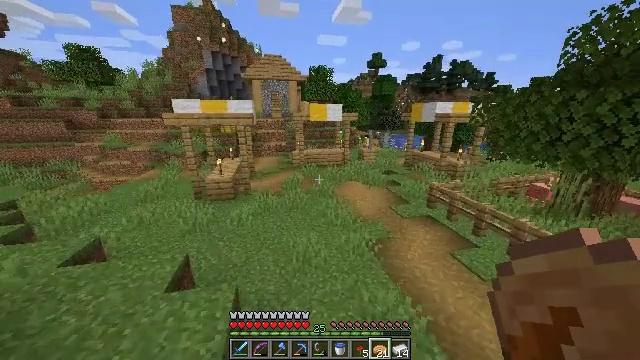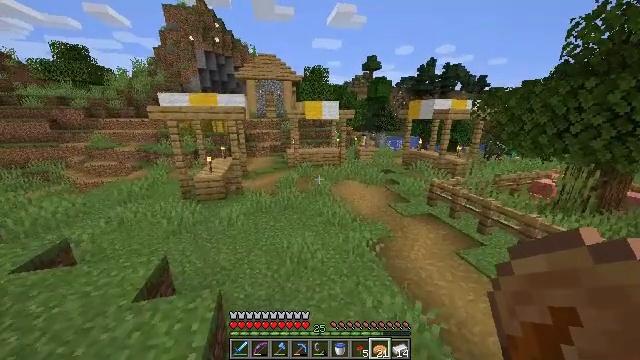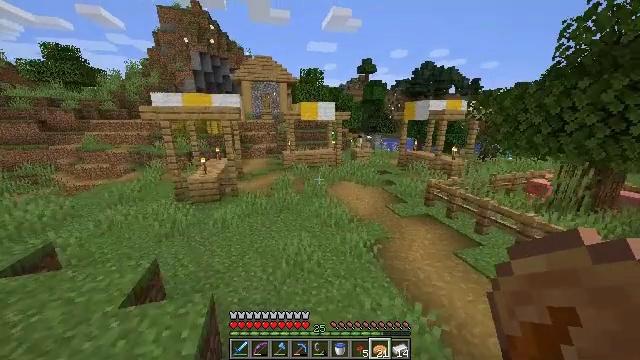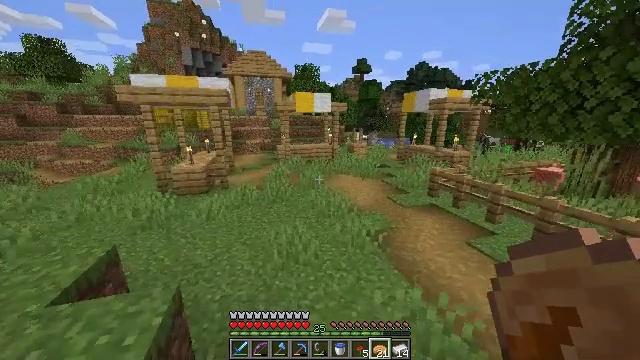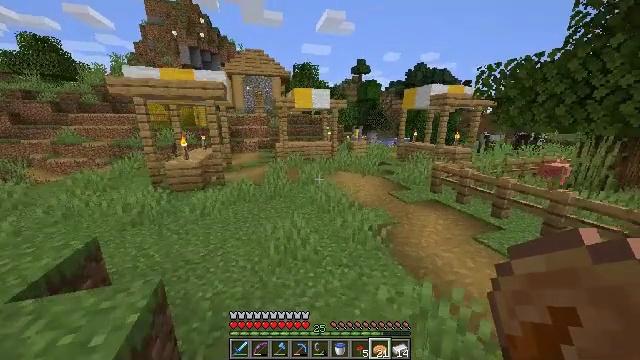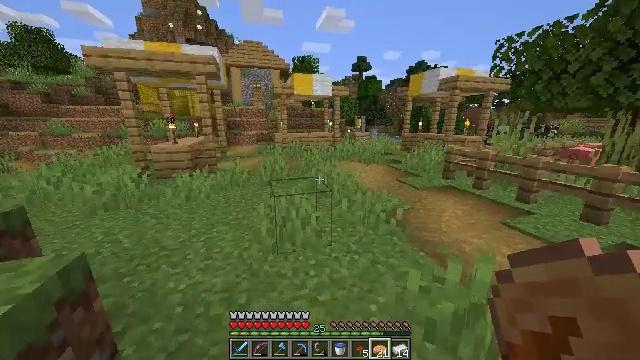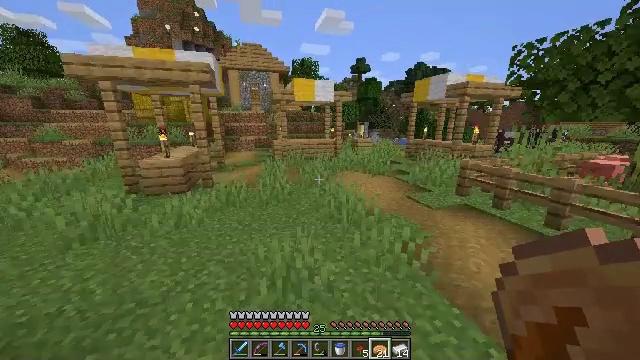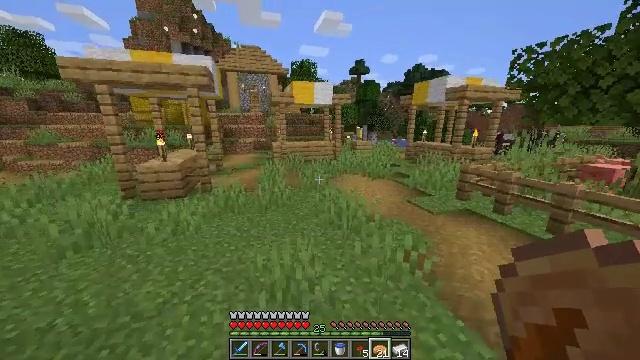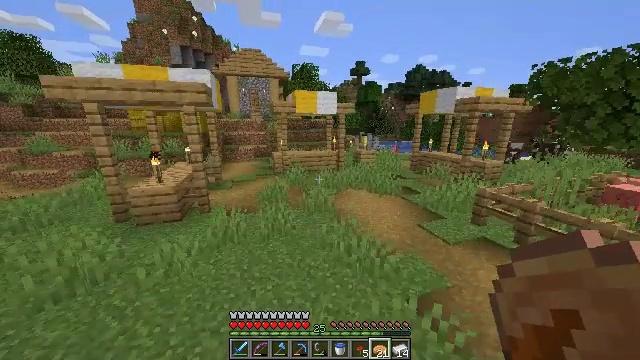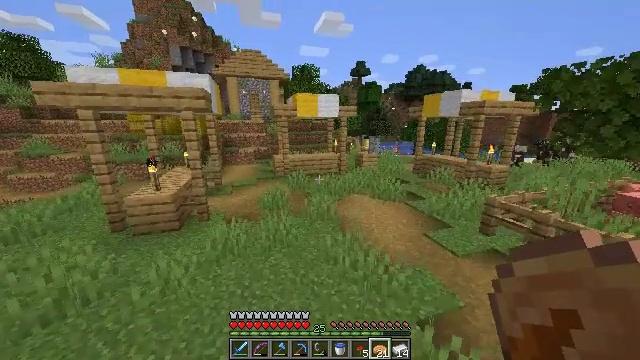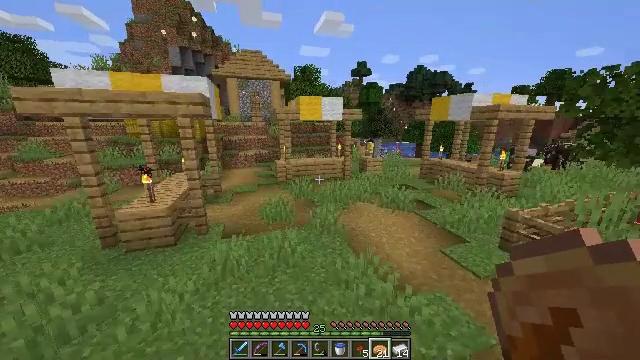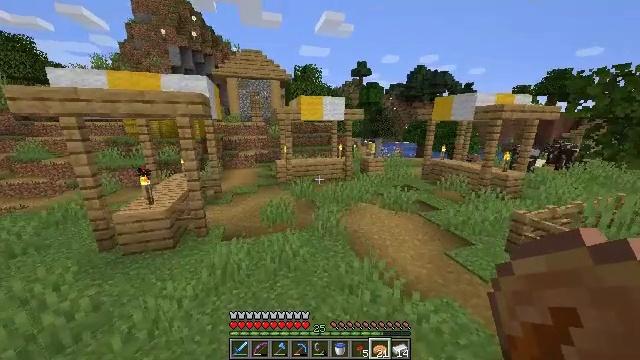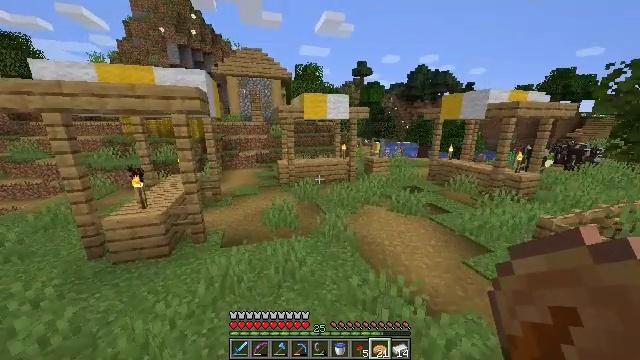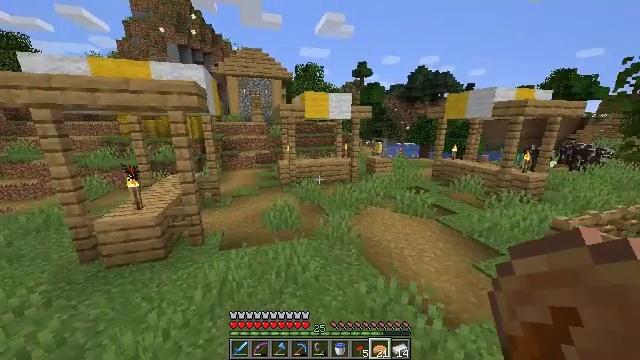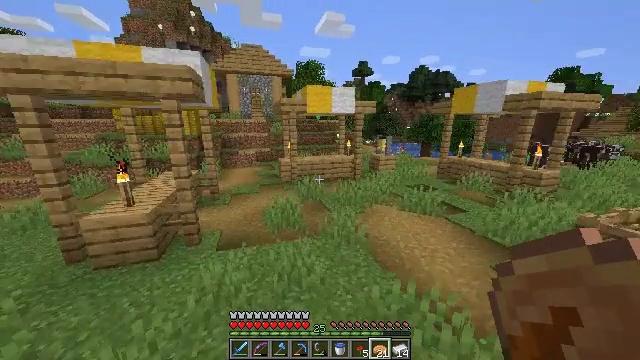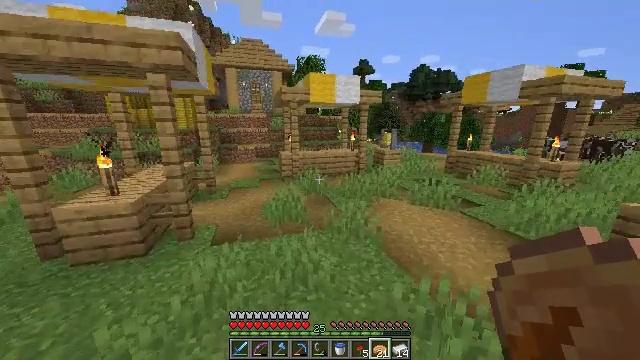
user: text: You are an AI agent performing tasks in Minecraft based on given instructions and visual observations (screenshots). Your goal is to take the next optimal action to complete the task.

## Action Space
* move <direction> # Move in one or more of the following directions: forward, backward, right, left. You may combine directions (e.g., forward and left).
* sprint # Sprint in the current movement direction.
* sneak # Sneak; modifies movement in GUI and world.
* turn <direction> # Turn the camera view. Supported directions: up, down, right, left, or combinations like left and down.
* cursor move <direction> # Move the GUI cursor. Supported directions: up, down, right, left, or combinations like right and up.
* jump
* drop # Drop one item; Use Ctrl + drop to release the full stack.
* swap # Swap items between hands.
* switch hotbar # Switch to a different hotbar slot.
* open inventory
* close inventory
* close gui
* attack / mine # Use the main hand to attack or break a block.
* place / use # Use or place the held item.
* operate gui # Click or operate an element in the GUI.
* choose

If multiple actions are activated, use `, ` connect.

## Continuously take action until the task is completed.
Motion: motion action
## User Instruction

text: Gather the oxeye daisy for crafting.
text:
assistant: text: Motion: move forward, sprint, turn right, jump
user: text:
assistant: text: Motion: move forward, sprint, turn right, jump
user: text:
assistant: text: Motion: move forward, sprint, turn right, jump
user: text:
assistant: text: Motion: move forward, sprint, jump
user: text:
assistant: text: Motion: move forward and move left, sprint, jump
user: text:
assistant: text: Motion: move forward and move left, sprint, jump
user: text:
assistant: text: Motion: move forward and move left, sprint, jump
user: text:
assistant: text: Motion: move forward and move left, sprint, jump
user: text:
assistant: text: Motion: move forward and move left, sprint, jump
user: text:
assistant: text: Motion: move forward and move left, sprint, jump
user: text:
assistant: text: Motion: move forward and move left, sprint, jump
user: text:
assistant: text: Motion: move forward, sprint, jump
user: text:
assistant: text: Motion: move forward, sprint, jump
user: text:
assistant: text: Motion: move forward, sprint, jump
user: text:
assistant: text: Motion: move forward, sprint, jump
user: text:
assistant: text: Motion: move forward, sprint, jump
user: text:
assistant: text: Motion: move forward, sprint, jump
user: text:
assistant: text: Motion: move forward and move left, sprint, jump
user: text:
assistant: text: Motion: move forward and move left, sprint, jump
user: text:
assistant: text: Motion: move forward and move left, sprint, jump
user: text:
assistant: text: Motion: move forward and move left, sprint, jump
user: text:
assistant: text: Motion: move forward, sprint, jump
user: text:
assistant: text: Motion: move forward, sprint, jump
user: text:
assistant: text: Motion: move forward, sprint, jump
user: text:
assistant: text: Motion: move forward, sprint, jump
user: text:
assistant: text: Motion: move forward, sprint, jump
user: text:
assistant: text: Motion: move forward and move left, sprint, jump
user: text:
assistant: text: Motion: move forward and move left, sprint, jump
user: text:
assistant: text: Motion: move forward and move left, sprint, jump
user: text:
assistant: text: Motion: move forward, sprint, jump